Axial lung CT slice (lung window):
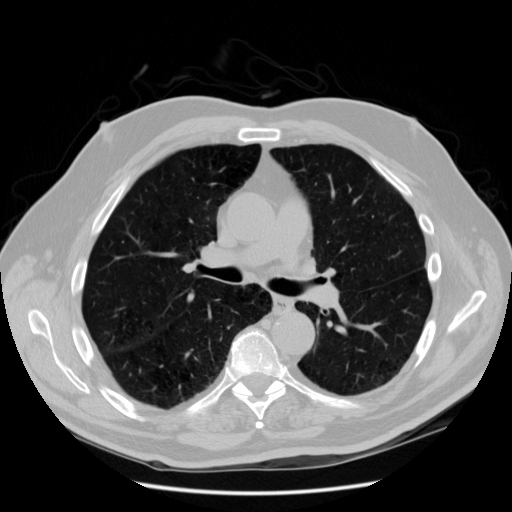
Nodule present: no